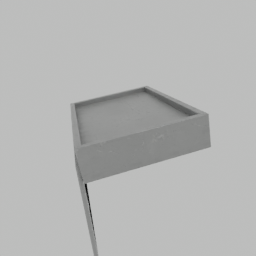
Label: mechanical